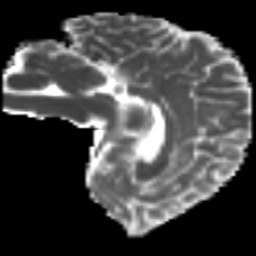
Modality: MD
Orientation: sagittal
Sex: male
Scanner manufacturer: ge
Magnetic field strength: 3 T
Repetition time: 7 s
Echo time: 0.081 s